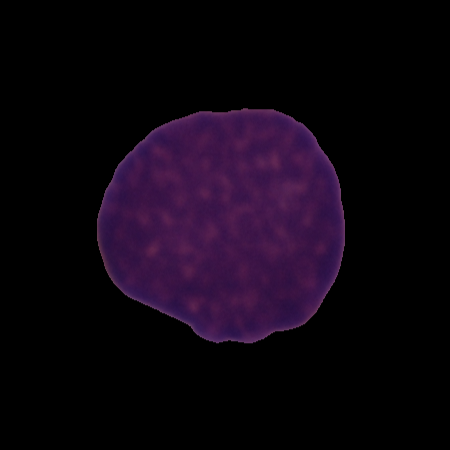
Label: cancer